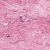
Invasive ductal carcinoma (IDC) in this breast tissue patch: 0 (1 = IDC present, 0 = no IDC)